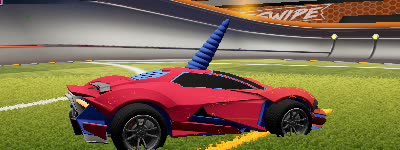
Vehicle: werewolf